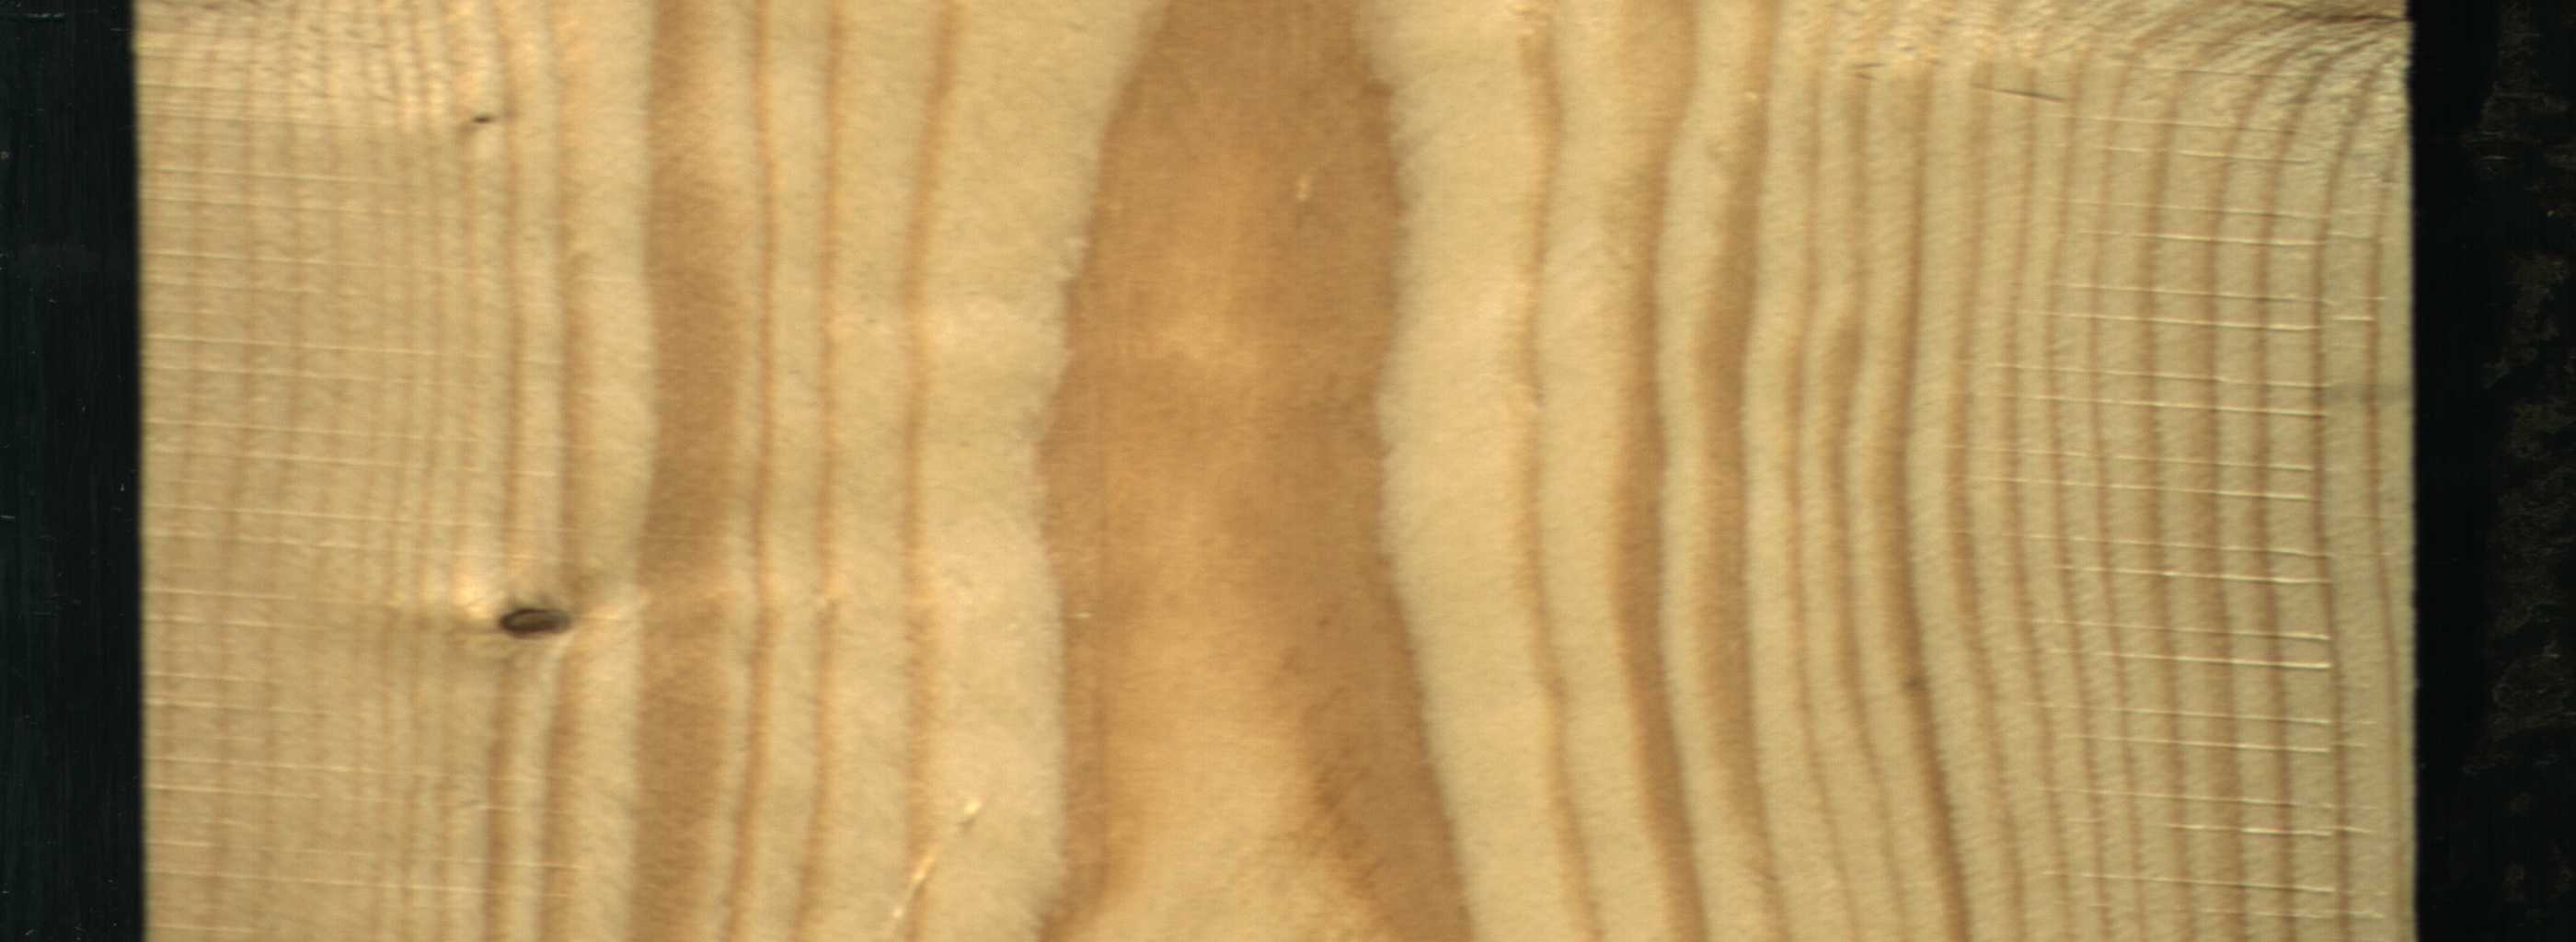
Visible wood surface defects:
Quartzity
Dead_Knot
Live_Knot